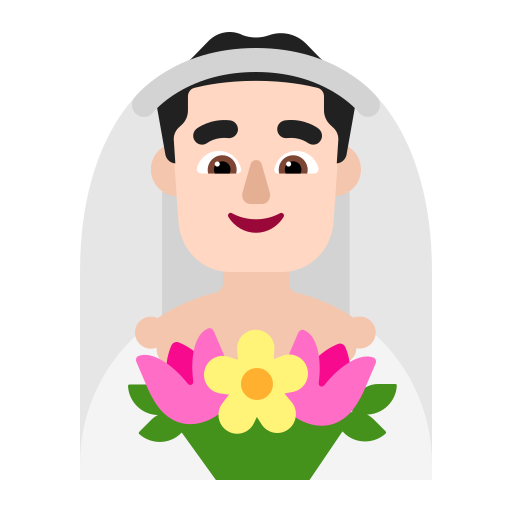
man with veil flat light